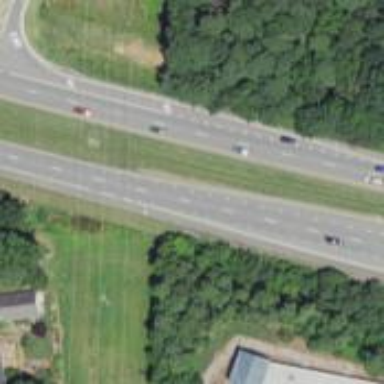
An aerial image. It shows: Trunk highway with expressway features.